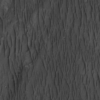
Label: not_dusty